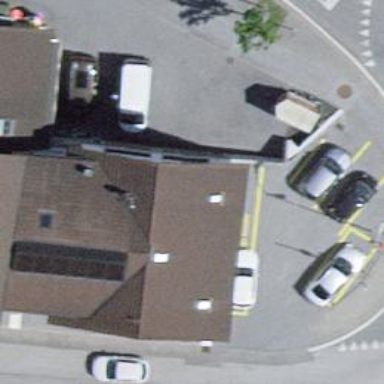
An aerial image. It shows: Fast food establishment.